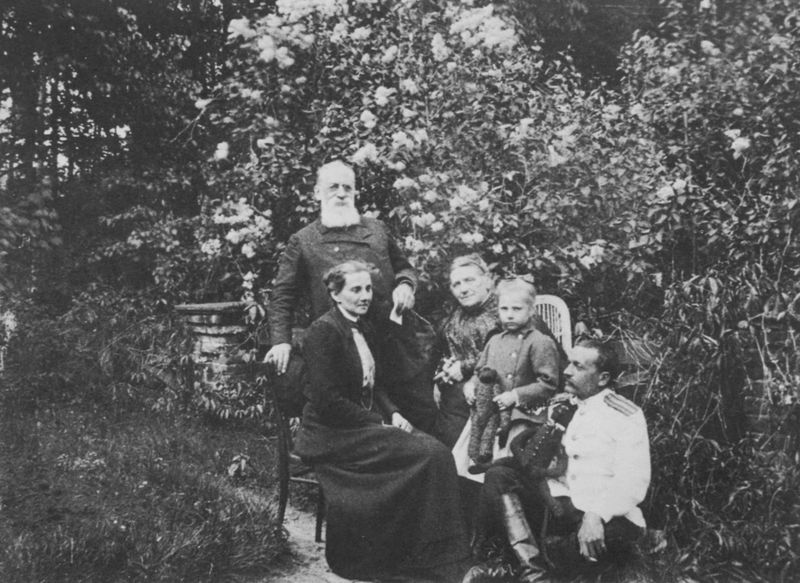
Titel: Das gesellschaftliche Leben im russischen Landhaus
Künstler: Russischer Photograph
Schlagwörter: mann, weiß, bäume, frauen, mädchen, sitzen, frau, frisuren, grau, kleid, licht, männer, schwarz, stuhl, stühle, blüten, gras, park, rosen, weg, wiese, anzug, bart, blicke, bluse, stehen, busch, büsche, pfad, sträucher, familie, familienporträt, kind, mutter, vater, kinder, garten, alter mann, russland, hecke, glanz, foto, fotografie, photographie, alter, porträts, schwarz weiß, militär, uniform, soldat, offizier, stiefel, puppe, photo, harmonisch, rosenstrauch, familienbild, bumen, oma, opa, grossmutter, spielzeug, grossvater, rückkehr, stofftier, rosenbüsche, familienfoto, großeltern, rosenbusch, rosenhain, teddybär